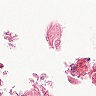
Metastatic tissue present: no